Aerial crown-view tile of a tropical tree (Barro Colorado Island, Panama), acquired 20250616:
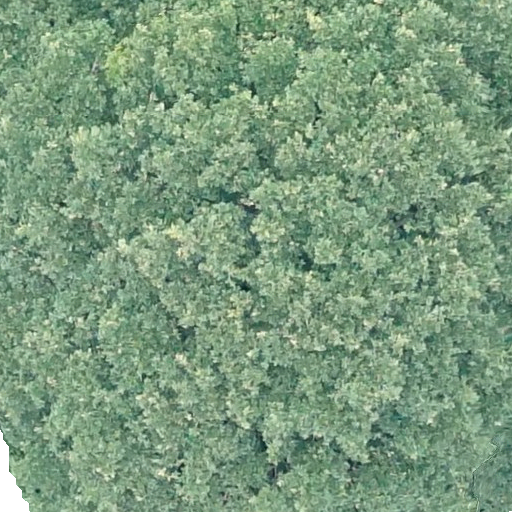
Species: Ficus obtusifolia
GBIF accepted scientific name: Ficus obtusifolia
Crown area: 680.167 m²